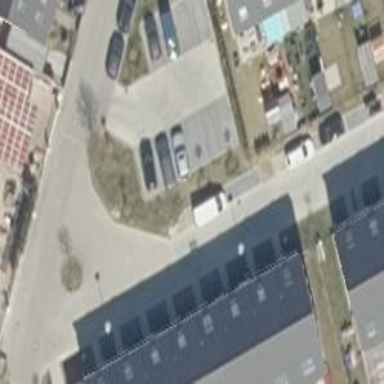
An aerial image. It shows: Parking available on the street side.